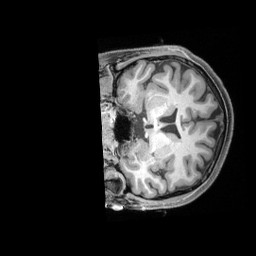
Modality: T1w
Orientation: coronal
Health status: healthy
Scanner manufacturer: siemens
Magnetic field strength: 3 T
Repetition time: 2.4 s
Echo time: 0.00201 s